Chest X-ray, PA view. Patient: 57 years old, sex M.
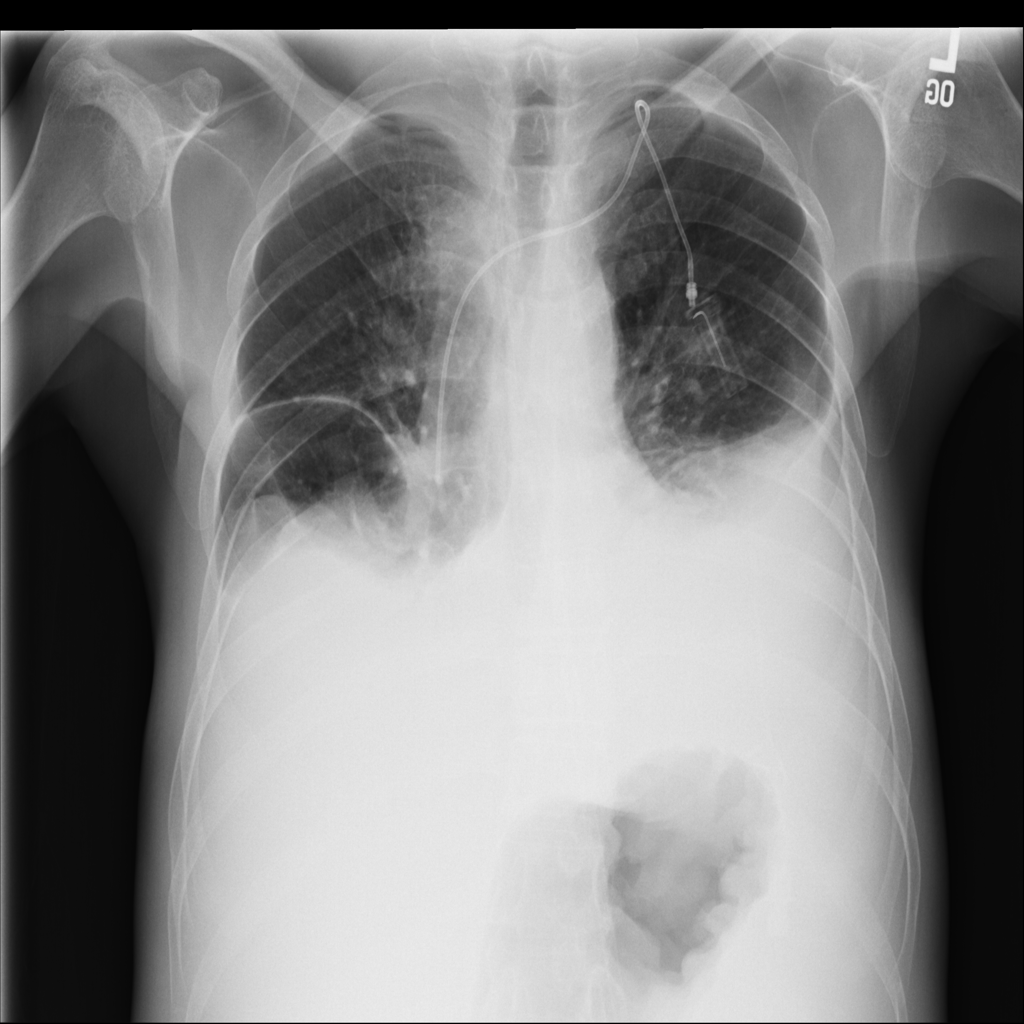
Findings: Consolidation, Effusion, Mass, Nodule, Pleural_Thickening